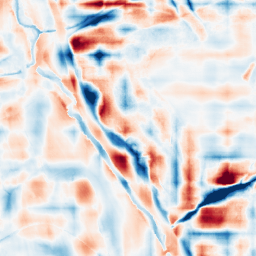
Category: wavelet
Decomposition family: wavelet_reverse_biorthogonal
Decomposition parameters: wavelet: rbio4.4
level: 5
Upsampling method: edge_directed
Upsampling parameters: scale: 4
Upsampling scale: 4